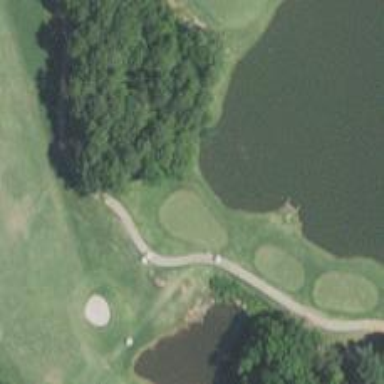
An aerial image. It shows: Golf hole.